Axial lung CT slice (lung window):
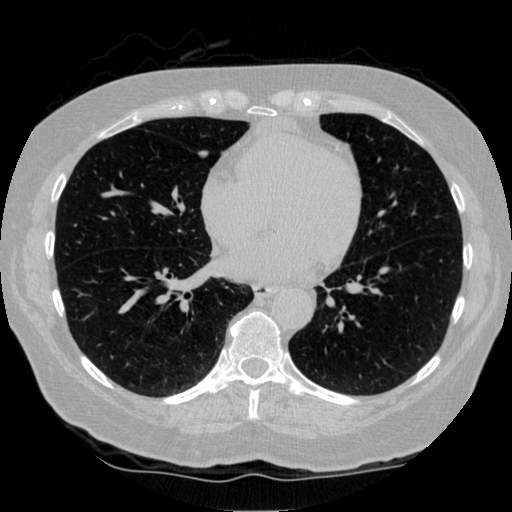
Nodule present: yes
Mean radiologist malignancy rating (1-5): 3